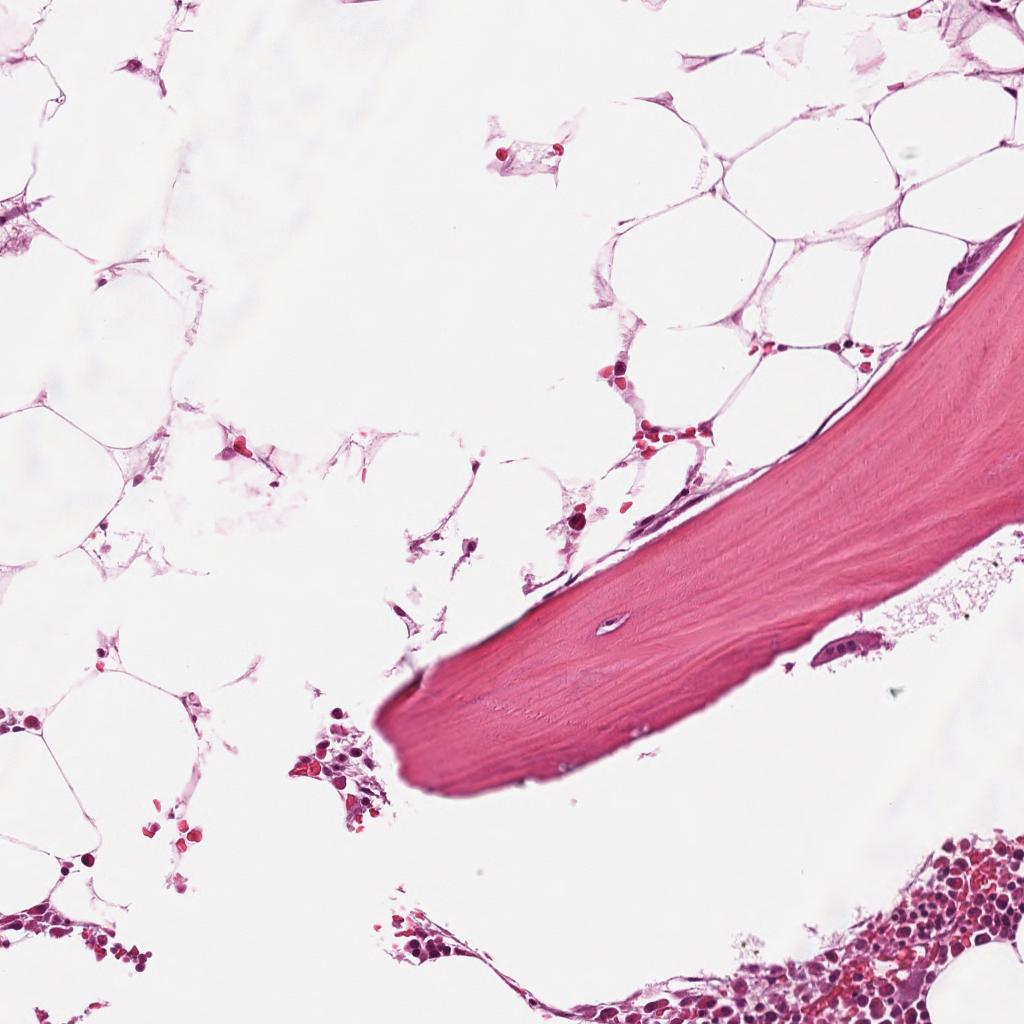
Label: Non-Tumor